Field crop: maize
Growth stage: 1
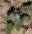
Species: chenopodium